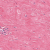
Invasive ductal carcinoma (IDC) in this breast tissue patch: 0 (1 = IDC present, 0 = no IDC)